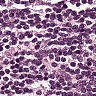
Metastatic tissue present: no